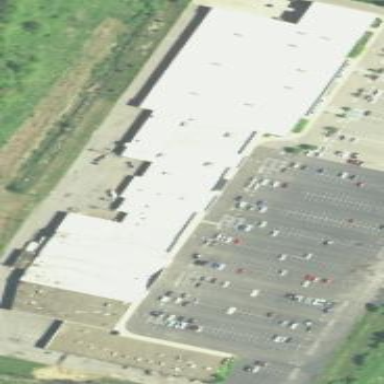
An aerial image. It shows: Retail building.